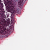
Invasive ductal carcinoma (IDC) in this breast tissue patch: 0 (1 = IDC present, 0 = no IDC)